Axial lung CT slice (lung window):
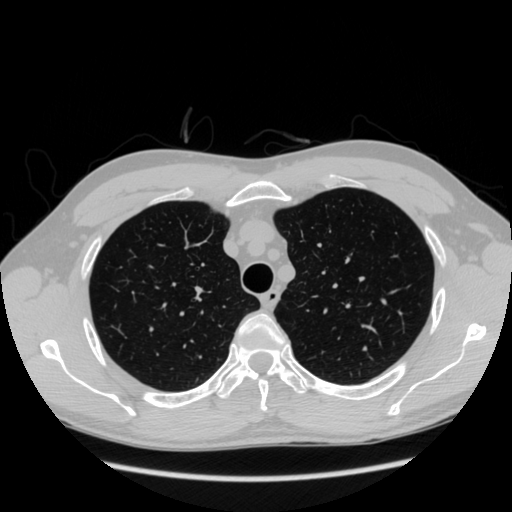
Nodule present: no